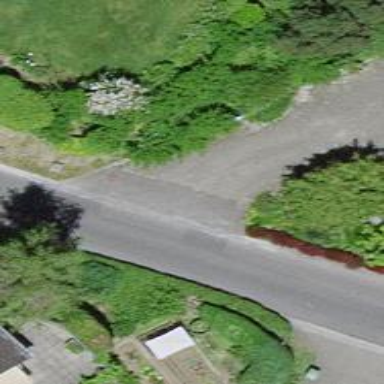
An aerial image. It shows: Driveway.